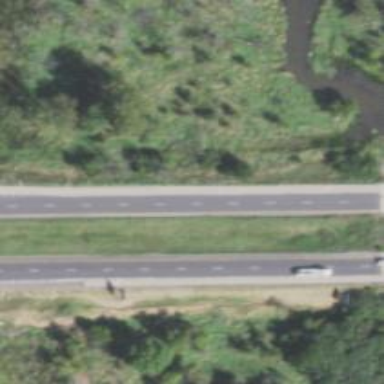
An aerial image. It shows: Asphalt motorway.